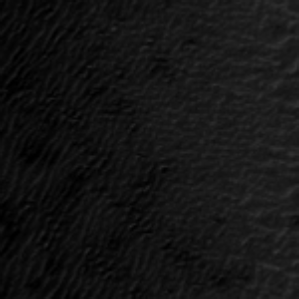
Label: frost